Field crop: maize
Growth stage: 2
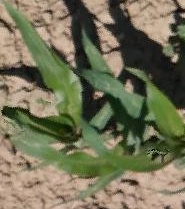
Species: maize